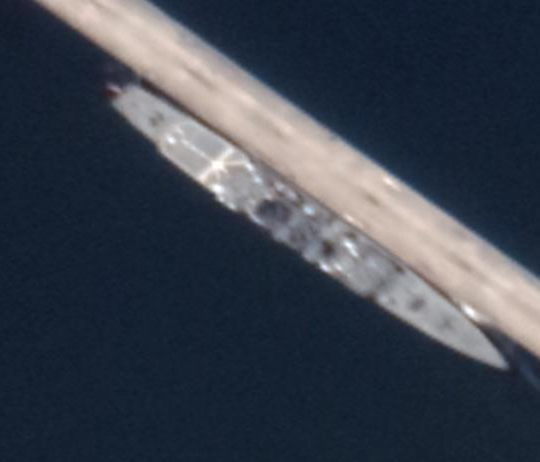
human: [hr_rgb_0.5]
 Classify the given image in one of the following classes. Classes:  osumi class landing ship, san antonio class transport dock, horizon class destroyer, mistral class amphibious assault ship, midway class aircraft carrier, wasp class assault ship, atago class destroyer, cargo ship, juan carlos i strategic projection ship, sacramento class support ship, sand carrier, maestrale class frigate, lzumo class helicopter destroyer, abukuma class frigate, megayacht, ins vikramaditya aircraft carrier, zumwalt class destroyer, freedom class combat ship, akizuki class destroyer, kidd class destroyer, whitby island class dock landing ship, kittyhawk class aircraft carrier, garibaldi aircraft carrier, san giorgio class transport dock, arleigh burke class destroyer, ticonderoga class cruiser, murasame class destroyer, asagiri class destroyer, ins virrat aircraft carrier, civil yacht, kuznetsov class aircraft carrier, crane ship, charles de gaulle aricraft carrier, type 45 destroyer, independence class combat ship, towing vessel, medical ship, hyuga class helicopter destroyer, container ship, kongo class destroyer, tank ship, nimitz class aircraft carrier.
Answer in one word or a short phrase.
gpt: Abukuma class frigate